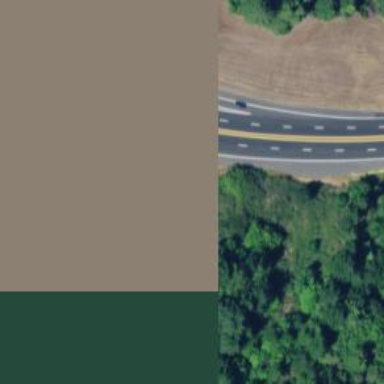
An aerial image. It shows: This image shows trunk highway that functions as expressway.